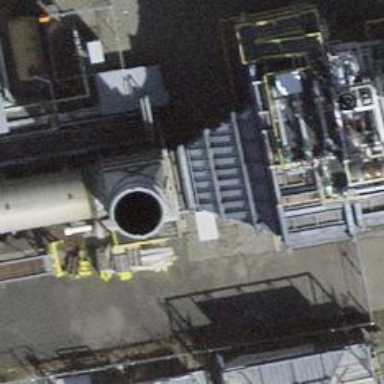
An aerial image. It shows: Chimney that is man-made.